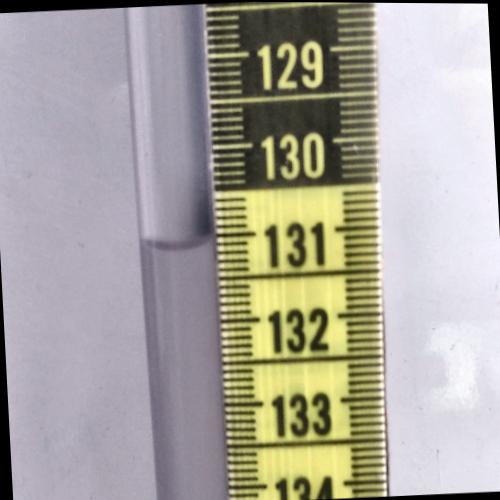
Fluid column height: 131.1 cm